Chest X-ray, AP view. Patient: 78 years old, sex M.
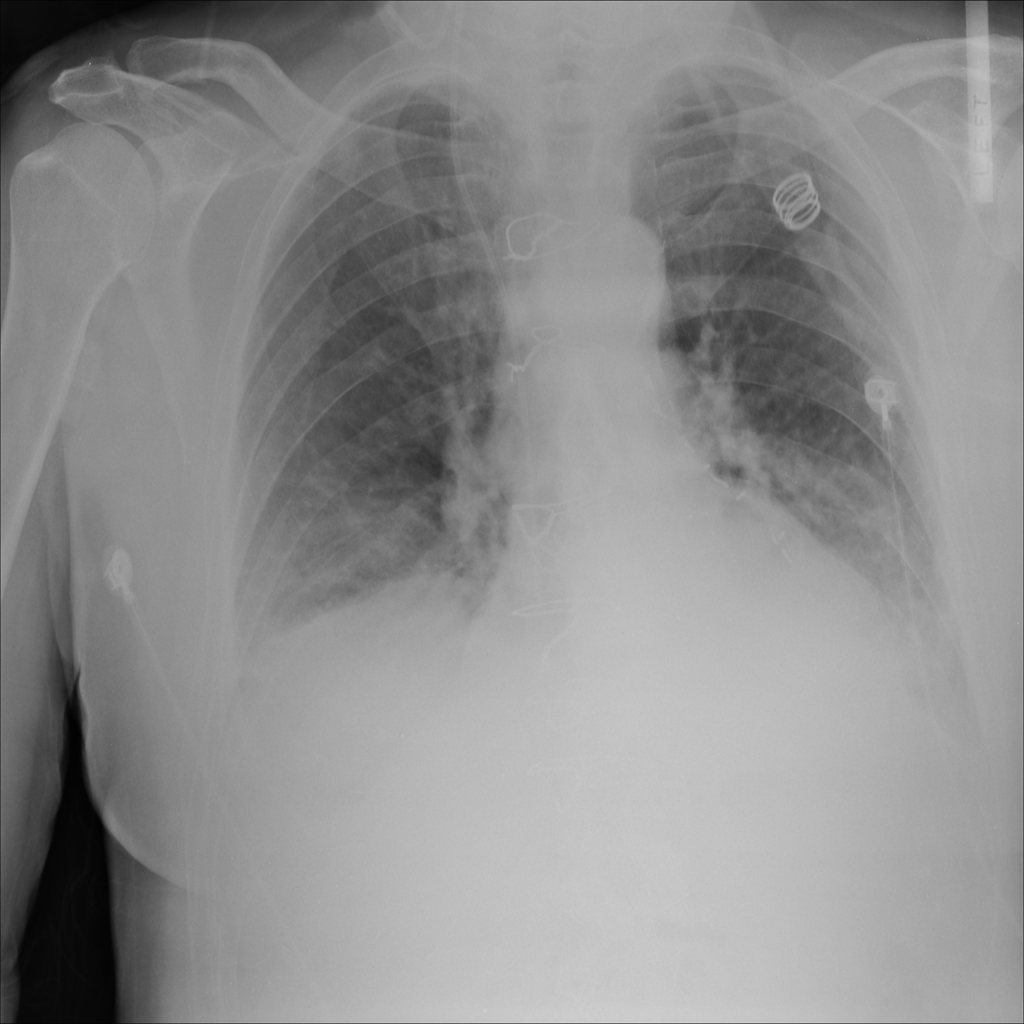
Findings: Atelectasis, Consolidation